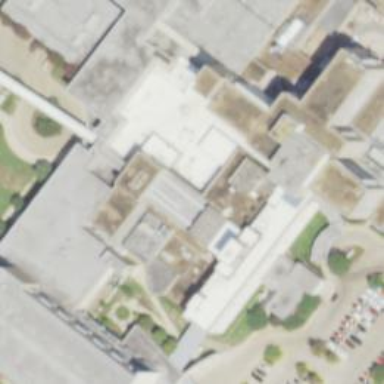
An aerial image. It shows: Hospital building.